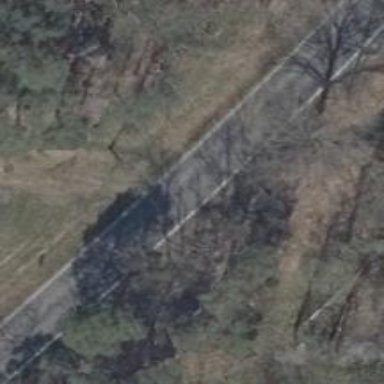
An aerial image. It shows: Tertiary road with asphalt surface.